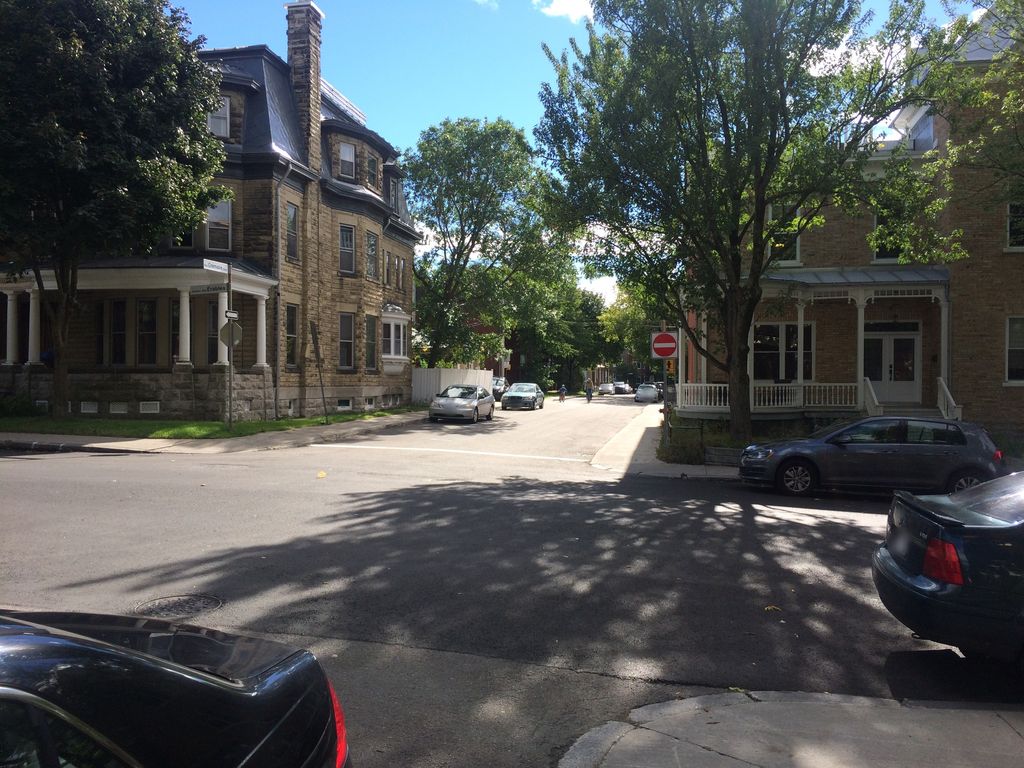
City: quebec_city